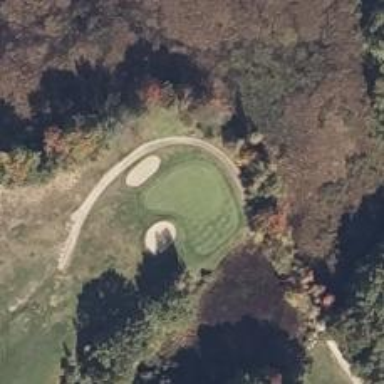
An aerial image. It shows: Golf hole.